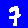
Digit: 7